Question: I want to layout the graph of an RNA folding using BGL, it has a guaranteed plane structure and all edges should have the same length (there are two kinds of edges: the normal sequence, and bonds in red), like this:
<URL>
'''
namespace boost {
enum vertex_position_t { vertex_position };
BOOST_INSTALL_PROPERTY(vertex, position);
};
template<class PairIterator>
void layout(std::string seq, PairIterator begin, PairIterator end) {
using namespace boost; using namespace std;
// backbone edges + bonding edges
vector<pair<size_t,size_t>> edge_list(begin, end);
for(size_t i = 0 ; i < seq.size() - 1 ; i++)
edge_list.push_back(make_pair(i, i + 1));
typedef rectangle_topology<> topology;
typedef topology::point_type point;
boost::minstd_rand random;
topology space(random, -1000, -1000, 2000, 2000);
adjacency_list<vecS, vecS, undirectedS,
property<vertex_position_t, point>
> g(edge_list.begin(), edge_list.end(), seq.size());
random_graph_layout(g, get(vertex_position, g), space);
fruchterman_reingold_force_directed_layout(g, get(vertex_position, g), space,
cooling(linear_cooling<double>(100)));
// draw
}
'''
However, this gives me a very random layout (for cooldown 100, 200, 400). Longer cooldowns just press the vertices into the corners (images show the complete layout). The edges seem to be consistently too long...

I'd like to specify a target length for the edges, and not have the simulation stop until it's been reached within some margin.
My code is cobbled together from the boost samples, but I don't need to stick to property maps etc, I just want a layout without having to resort to GraphViz.
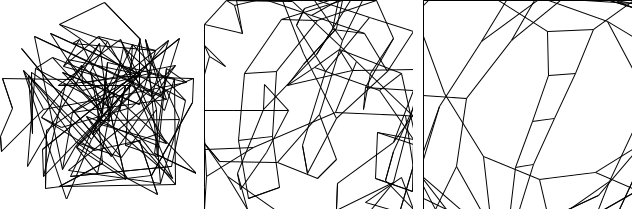
Answer: It looks like the layout is starting to work in your righthand-most image, but that the space is too small for it to unfold into the right shape: maybe try using a more compact random layout to start with?
Or a stronger attractive force might help too. Note that according to <URL> the default attractive force function, 'square_distance_attractive_force' the attractive force by the edge descriptor --- so smaller edge descriptors mean closer vertices.
---
You can work out a "target-length" (sort of) for edges by considering that, for a well laid out planar graph, each vertex is only close to the vertices that it's linked to by edges. This is pretty similar to the simple case where we have two vertices joined by a single edge (and if you had a regular grid of vertices, it wouldn't be out by a factor of more than 4):
- '(vertex descriptor value, V)^2/distance'- 'distance^2/(edge descriptor value, E)'
These are in equilibrium when:
V / distance = distance / E
so:
distance = V E